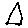
Label: triangle